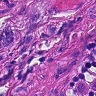
Metastatic tissue present: yes